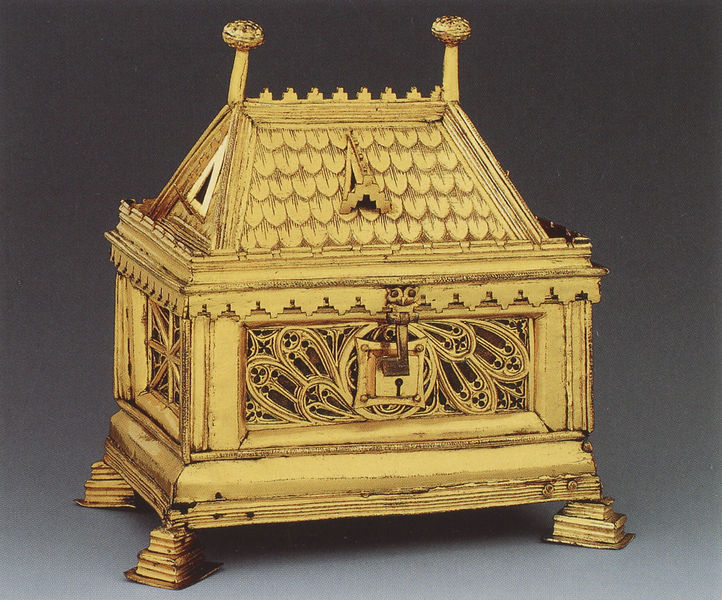
Titel: Reliquienkästchen
Institution: Basel, Historisches Museum
Schlagwörter: fenster, holz, dach, haus, schloss, ornament, gold, gotik, relief, füße, metall, zinnen, truhe, deckel, gefäß, messing, vergoldet, kiste, schachtel, stelzen, kasten, verziert, gotisch, zierde, schatulle, kästchen, verzierungen, schatz, wertvoll, masswerk, schindeln, zinne, behältnis, reliquiar, scloss, biphorium, schneuß, relquiuenkasten